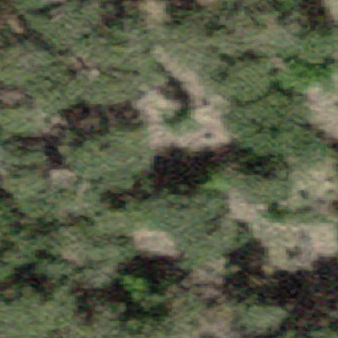
Label: other